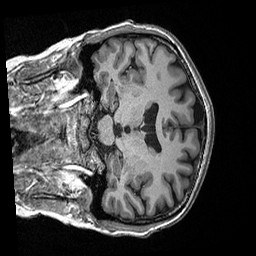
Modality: T1w
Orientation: coronal
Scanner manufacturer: ge
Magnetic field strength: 3 T
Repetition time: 2.349 s
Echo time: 0.002968 s